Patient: sex F, age 63
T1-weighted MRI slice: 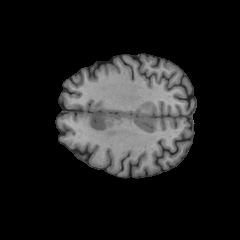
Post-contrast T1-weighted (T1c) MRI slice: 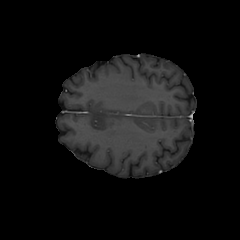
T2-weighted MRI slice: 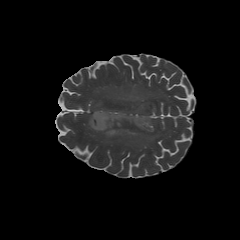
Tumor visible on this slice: yes
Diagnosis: Glioblastoma, IDH-wildtype
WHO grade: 4